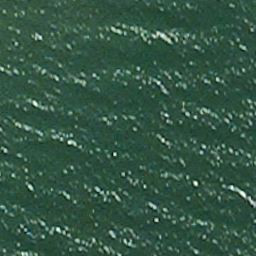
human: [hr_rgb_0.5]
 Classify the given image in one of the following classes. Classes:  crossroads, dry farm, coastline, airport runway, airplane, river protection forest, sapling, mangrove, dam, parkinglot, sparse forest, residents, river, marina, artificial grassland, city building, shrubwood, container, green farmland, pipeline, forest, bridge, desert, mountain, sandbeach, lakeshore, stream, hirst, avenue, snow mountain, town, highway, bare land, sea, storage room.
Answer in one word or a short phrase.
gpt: sea